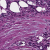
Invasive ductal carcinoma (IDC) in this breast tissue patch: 0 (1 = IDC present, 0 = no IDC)